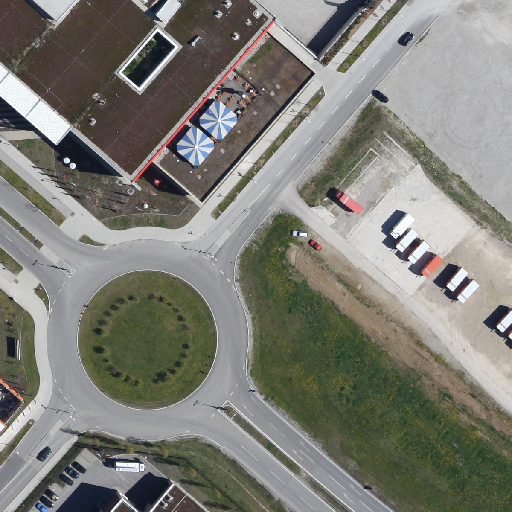
Referring expression: light-duty vehicle driving on the road